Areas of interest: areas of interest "Hospital"
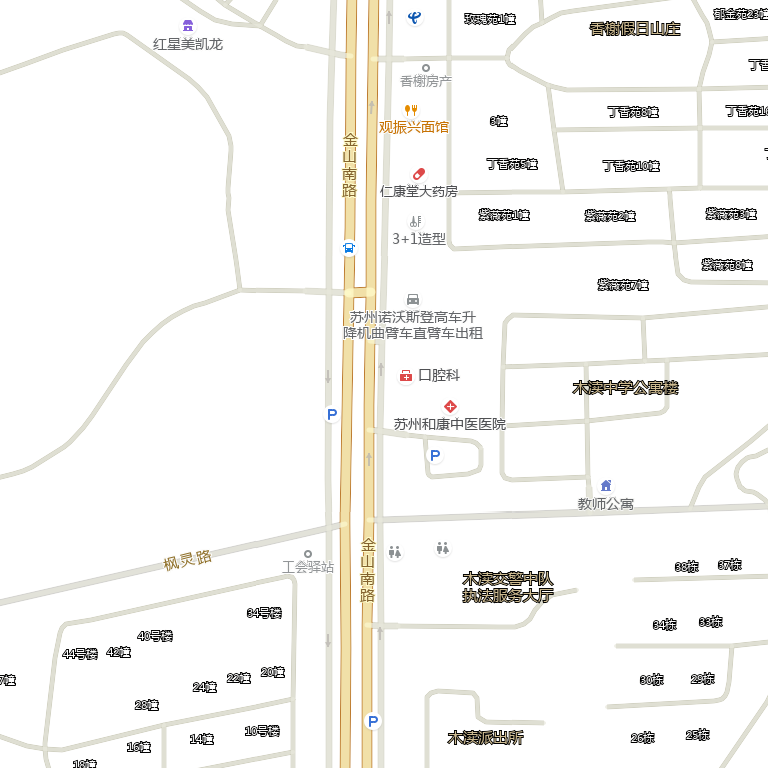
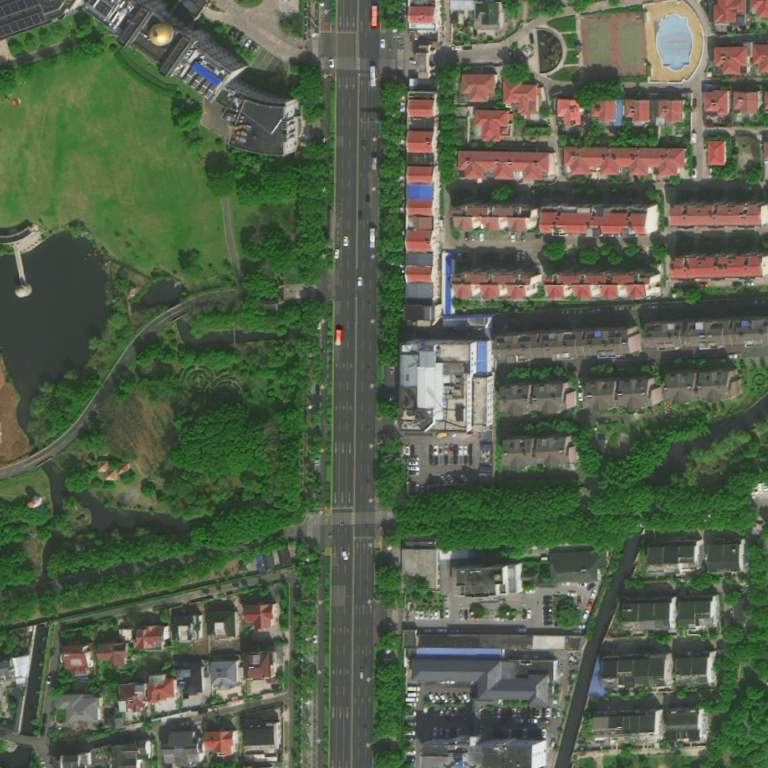